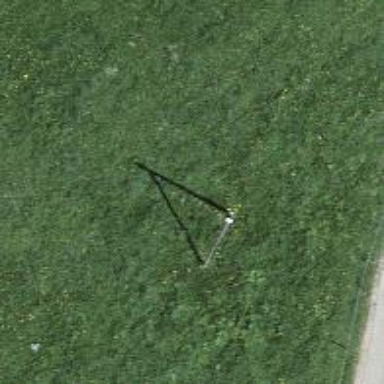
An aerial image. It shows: Power pole.